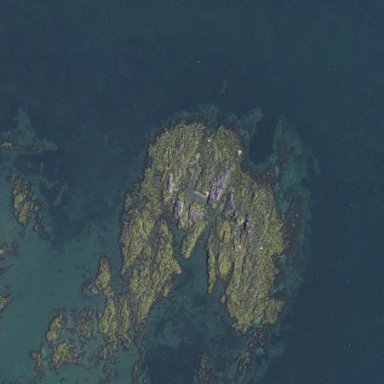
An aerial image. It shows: Island with natural coastline.